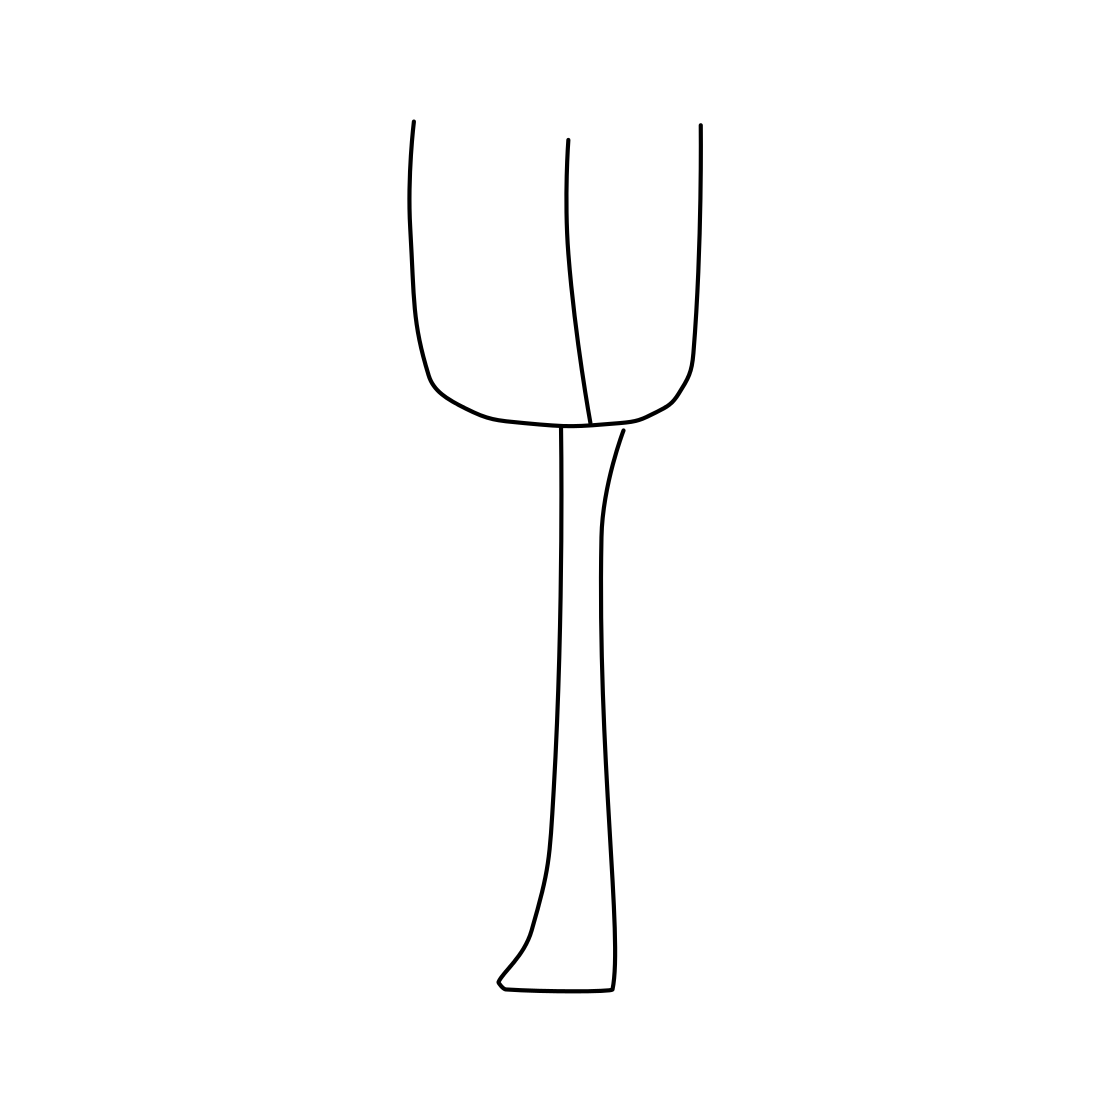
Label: fork